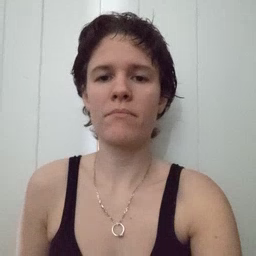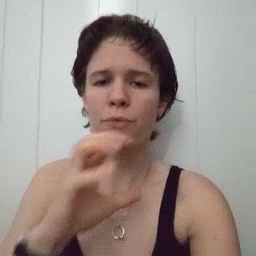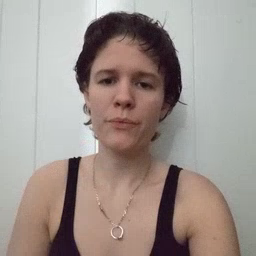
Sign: old